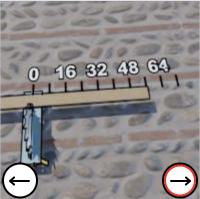
Task: length
Answer: 56
First scale value: 16.0